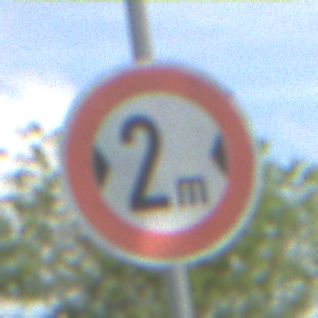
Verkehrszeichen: TatsaechlicheBreite2
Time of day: MorningAfternoon
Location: Outdoor (Nature)
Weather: PartlyCloudy
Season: NotSpecified
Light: Natural